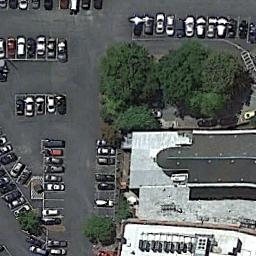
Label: parking_lot